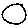
Label: circle